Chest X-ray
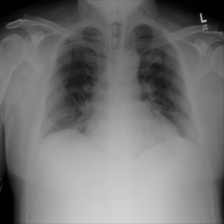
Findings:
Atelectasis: positive
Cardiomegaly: negative
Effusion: negative
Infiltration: negative
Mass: negative
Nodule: negative
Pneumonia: negative
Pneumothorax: negative
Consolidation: negative
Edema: negative
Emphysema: negative
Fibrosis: negative
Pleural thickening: negative
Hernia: negative